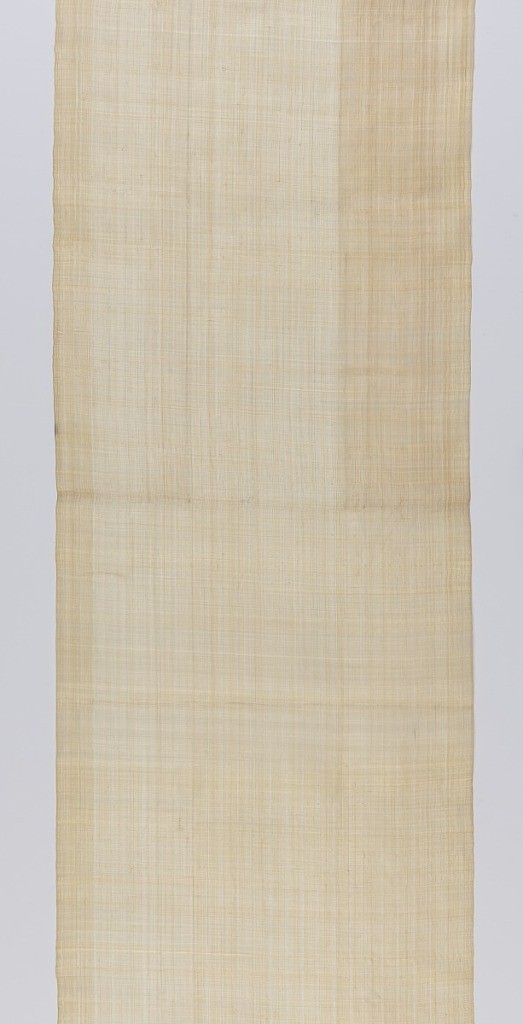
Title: Textile
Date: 19th century
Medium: piña (pineapple) fiber, silk Technique: plain weave
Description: Sheer cream-colored ground with fine vertical stripes of pale blue silk.